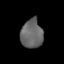
Tissue: lung
Cell type: Epithelial cells
Senescence score: 0.185
Nuclear area (px): 625
Mean DAPI intensity: 102.163